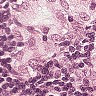
Metastatic tissue present: yes